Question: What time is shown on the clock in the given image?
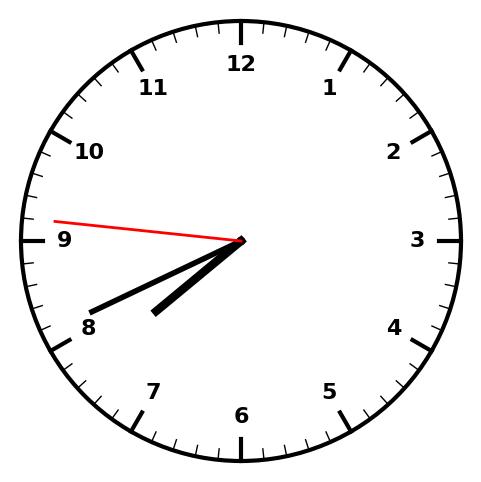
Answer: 07:40:46